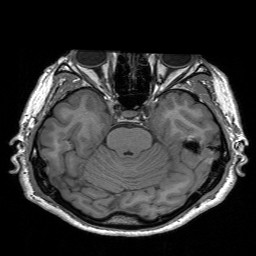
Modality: T1w
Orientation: coronal
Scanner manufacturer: siemens
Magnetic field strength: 3 T